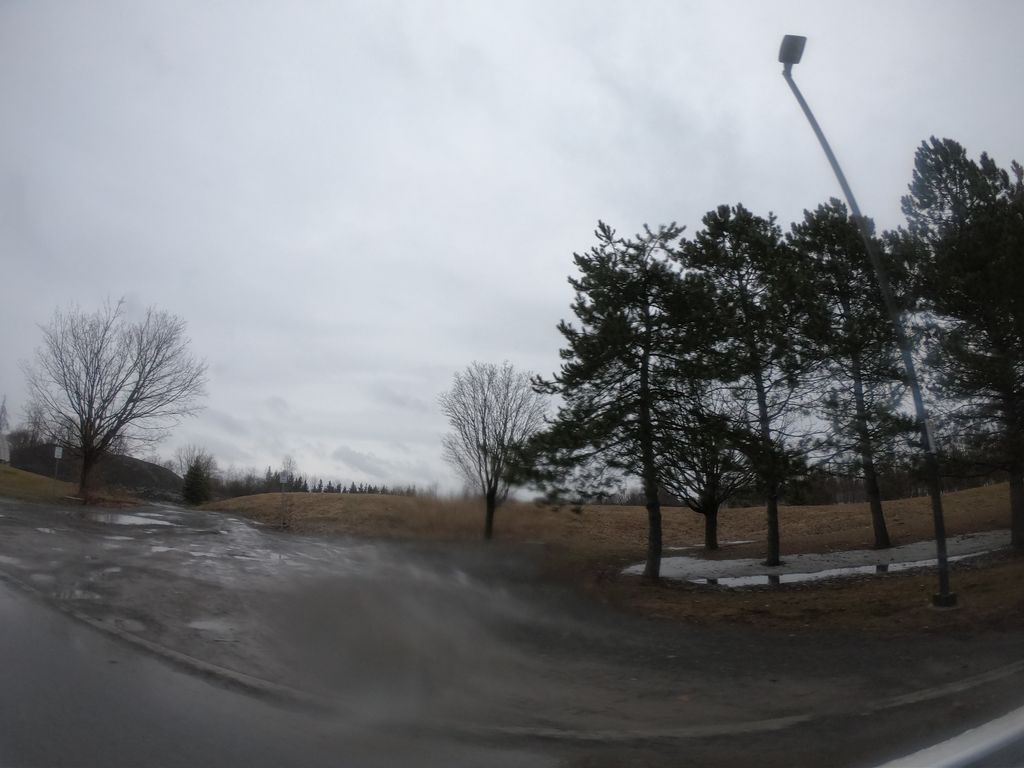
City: ottawa-gatineau